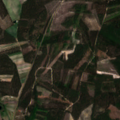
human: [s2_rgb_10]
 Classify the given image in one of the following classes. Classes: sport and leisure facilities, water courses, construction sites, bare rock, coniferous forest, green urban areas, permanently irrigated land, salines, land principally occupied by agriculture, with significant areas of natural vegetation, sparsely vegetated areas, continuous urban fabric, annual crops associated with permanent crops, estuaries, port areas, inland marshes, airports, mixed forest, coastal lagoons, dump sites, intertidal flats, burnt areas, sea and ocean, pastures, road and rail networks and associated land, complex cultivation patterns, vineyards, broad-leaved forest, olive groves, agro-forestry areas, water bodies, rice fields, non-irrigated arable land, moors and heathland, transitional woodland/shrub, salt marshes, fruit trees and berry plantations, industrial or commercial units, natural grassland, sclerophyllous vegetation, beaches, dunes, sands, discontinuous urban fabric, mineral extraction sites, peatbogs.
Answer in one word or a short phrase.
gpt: land principally occupied by agriculture, with significant areas of natural vegetation, coniferous forest, transitional woodland/shrub